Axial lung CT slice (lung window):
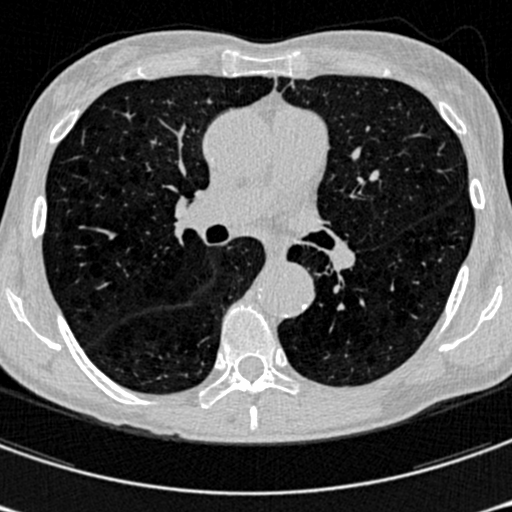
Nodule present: no